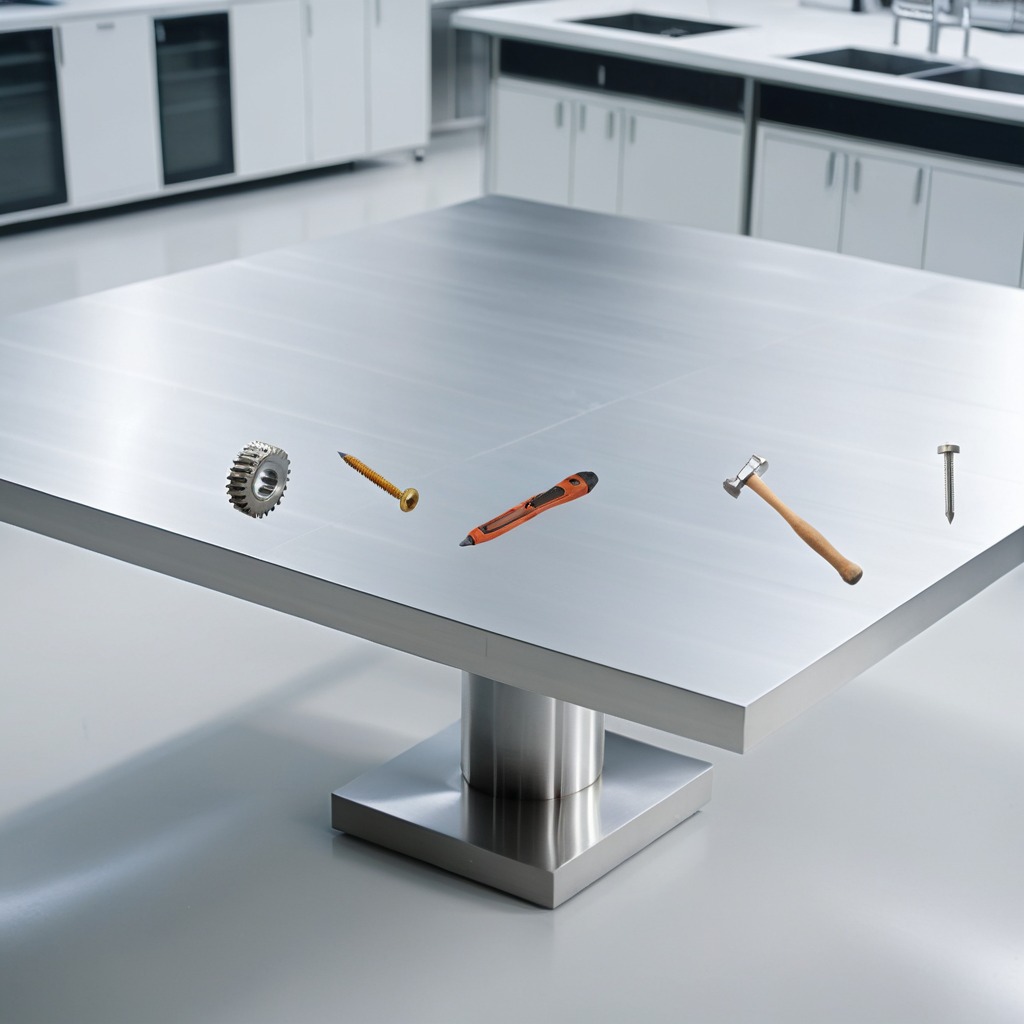
A gear with teeth, a utility knife, a metal machine screw, an iron nail, and a hammer are lying on the stainless steel table.